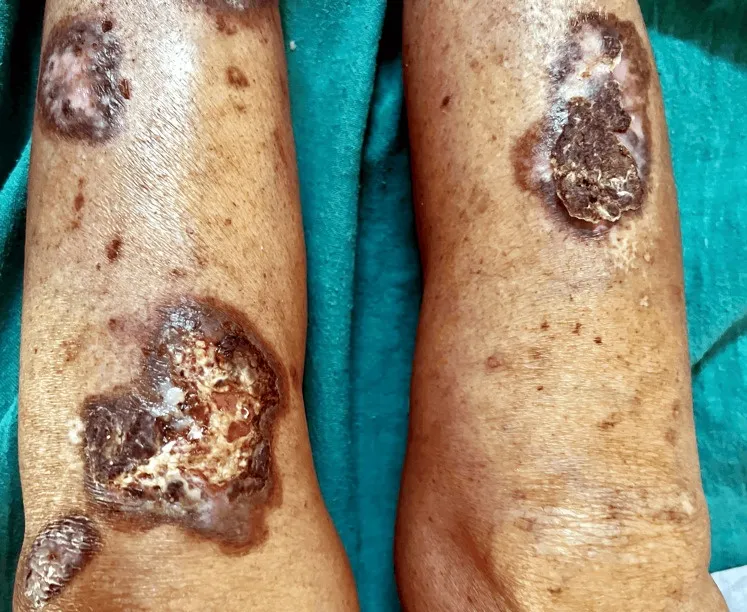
Multiple well-defined non-healing ulcers with pus oozing and crusting of various sizes present over bilateral lower limb at the time of admission.
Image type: medical_photograph (skin_photograph)